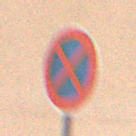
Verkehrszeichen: AbsolutesHalteverbot
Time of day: Midday
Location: Outdoor (Urban)
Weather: PartlyCloudy
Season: NotSpecified
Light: Natural